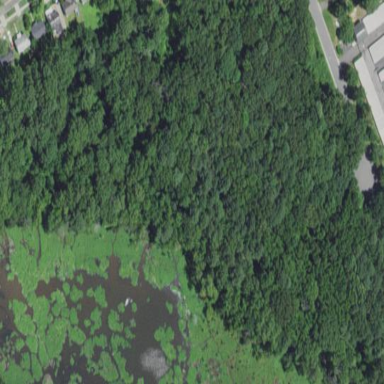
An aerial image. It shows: Mixed woodland with variety of leaf types and cycles.